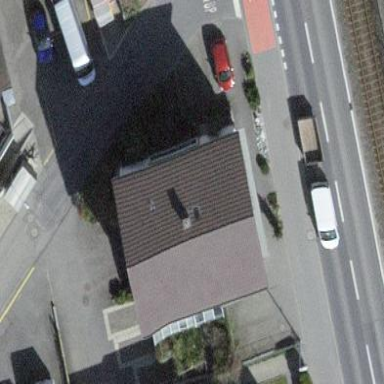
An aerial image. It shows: Gabled roof house.